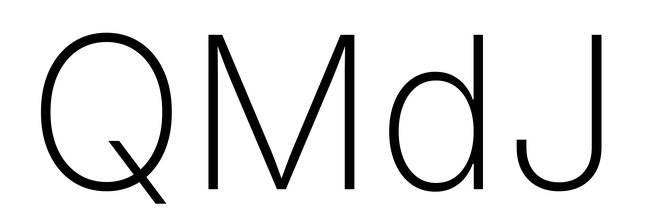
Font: Inter_ExtraLight